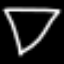
Label: diamond